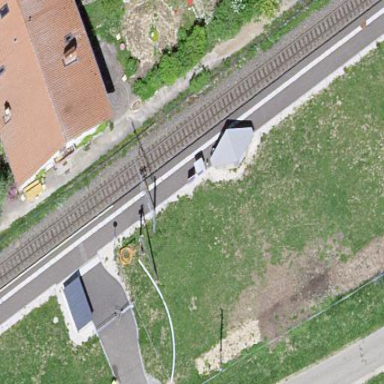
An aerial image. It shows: Platform with shelter for public transport. It is railway platform.